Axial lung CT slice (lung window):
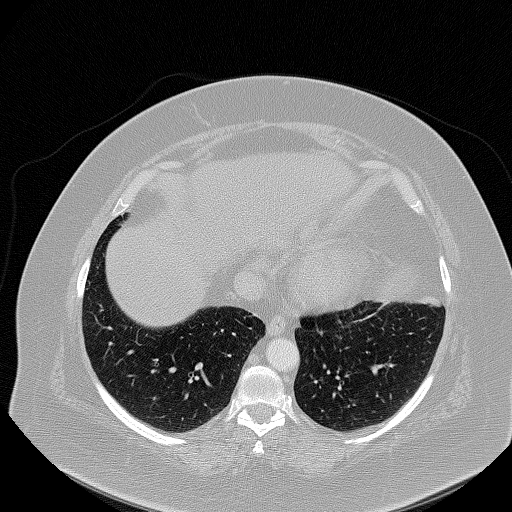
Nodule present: no